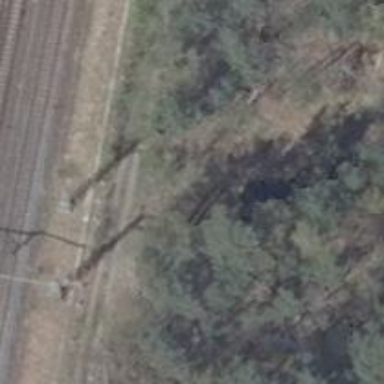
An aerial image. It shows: Power pole.